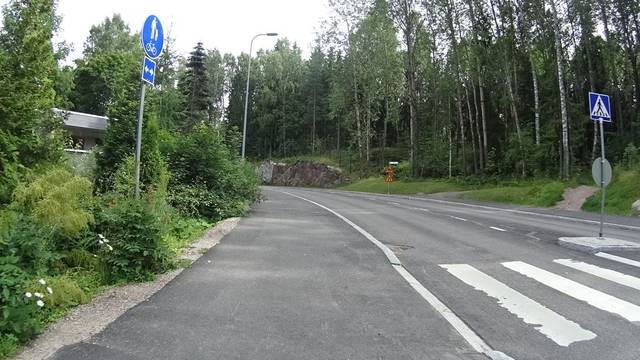
Region: Finland
Coordinates: 60.226, 24.836